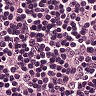
Metastatic tissue present: no